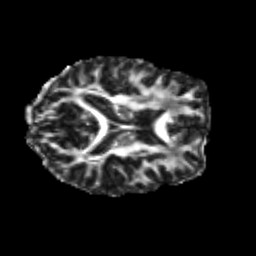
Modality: FA
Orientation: axial
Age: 23
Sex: female
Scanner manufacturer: siemens
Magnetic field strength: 3 T
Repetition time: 3.5 s
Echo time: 0.104 s